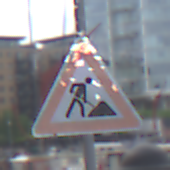
Verkehrszeichen: Arbeitsstelle
Umgebung: Outdoor, Urban
Tageszeit: MorningAfternoon
Wetter: Overcast
Licht: Natural
Jahreszeit: NotSpecified
Kontrast: LowContrast